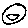
Label: smiley face